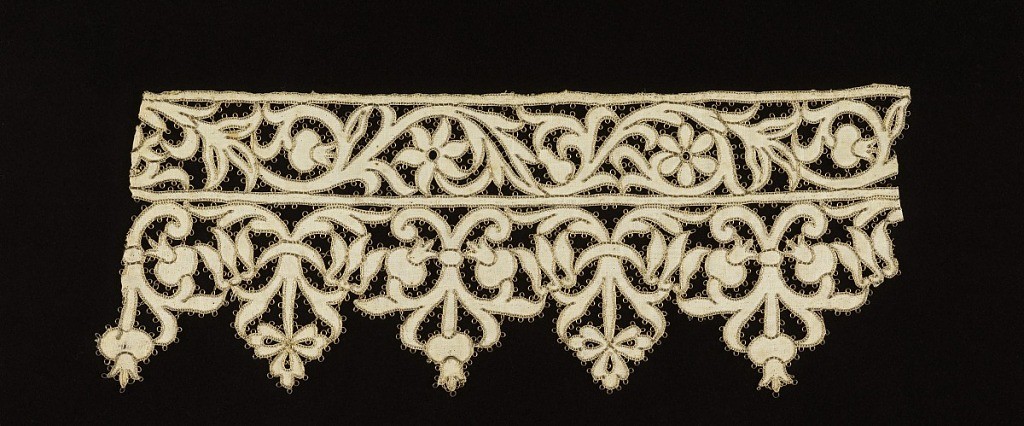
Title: Border
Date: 16th century
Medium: linen, metal thread Technique: embroidered cutwork
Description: Border fragment with a serpentine floral motif edged with elaborate floral pendants. Pattern outlined by gold thread.